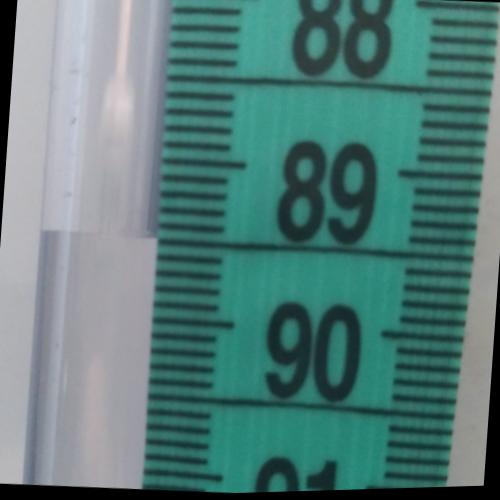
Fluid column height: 89.5 cm